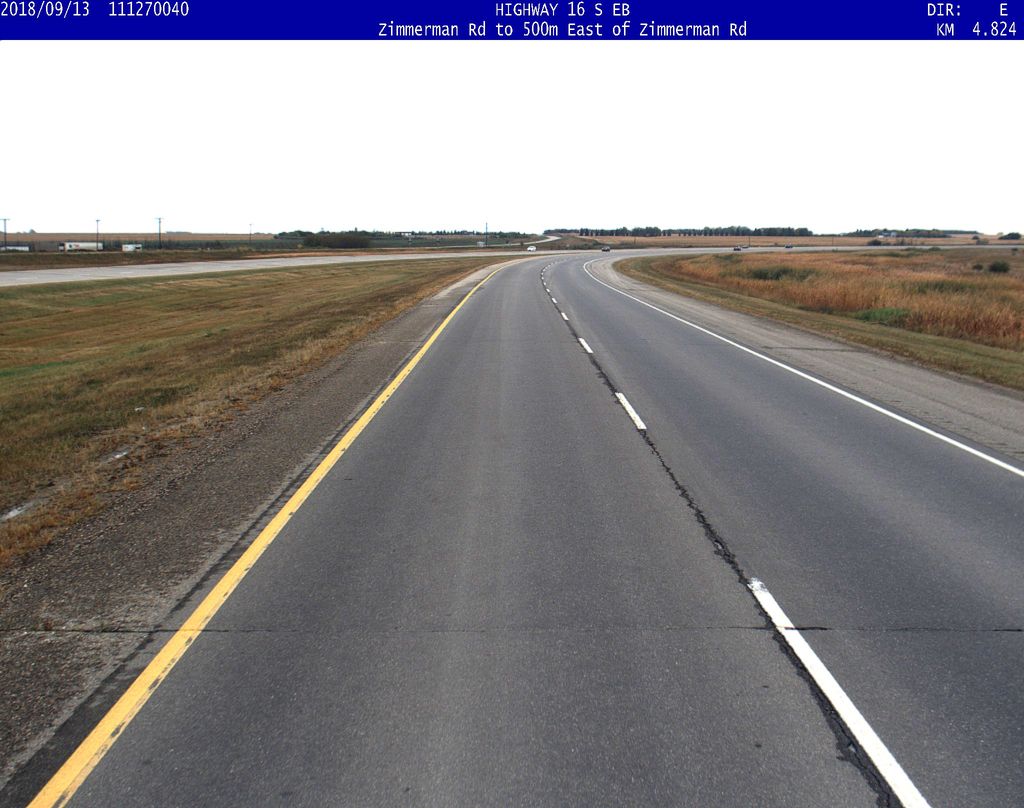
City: saskatoon